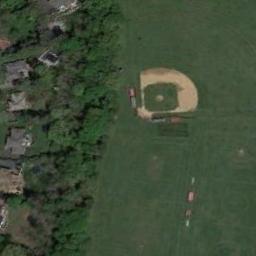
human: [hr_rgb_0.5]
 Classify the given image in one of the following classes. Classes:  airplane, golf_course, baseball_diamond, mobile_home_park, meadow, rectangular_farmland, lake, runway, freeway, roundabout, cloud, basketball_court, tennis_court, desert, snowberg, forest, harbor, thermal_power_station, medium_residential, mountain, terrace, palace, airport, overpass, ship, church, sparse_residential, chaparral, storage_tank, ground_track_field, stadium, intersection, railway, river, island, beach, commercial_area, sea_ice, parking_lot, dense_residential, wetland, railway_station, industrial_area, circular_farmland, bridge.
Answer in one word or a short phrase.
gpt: baseball_diamond